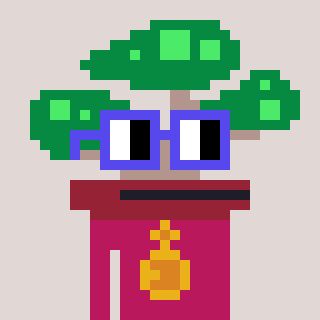
a pixel art character with square blue glasses, a bonsai-shaped head and a darkpink-colored body on a warm background